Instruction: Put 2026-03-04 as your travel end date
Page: home
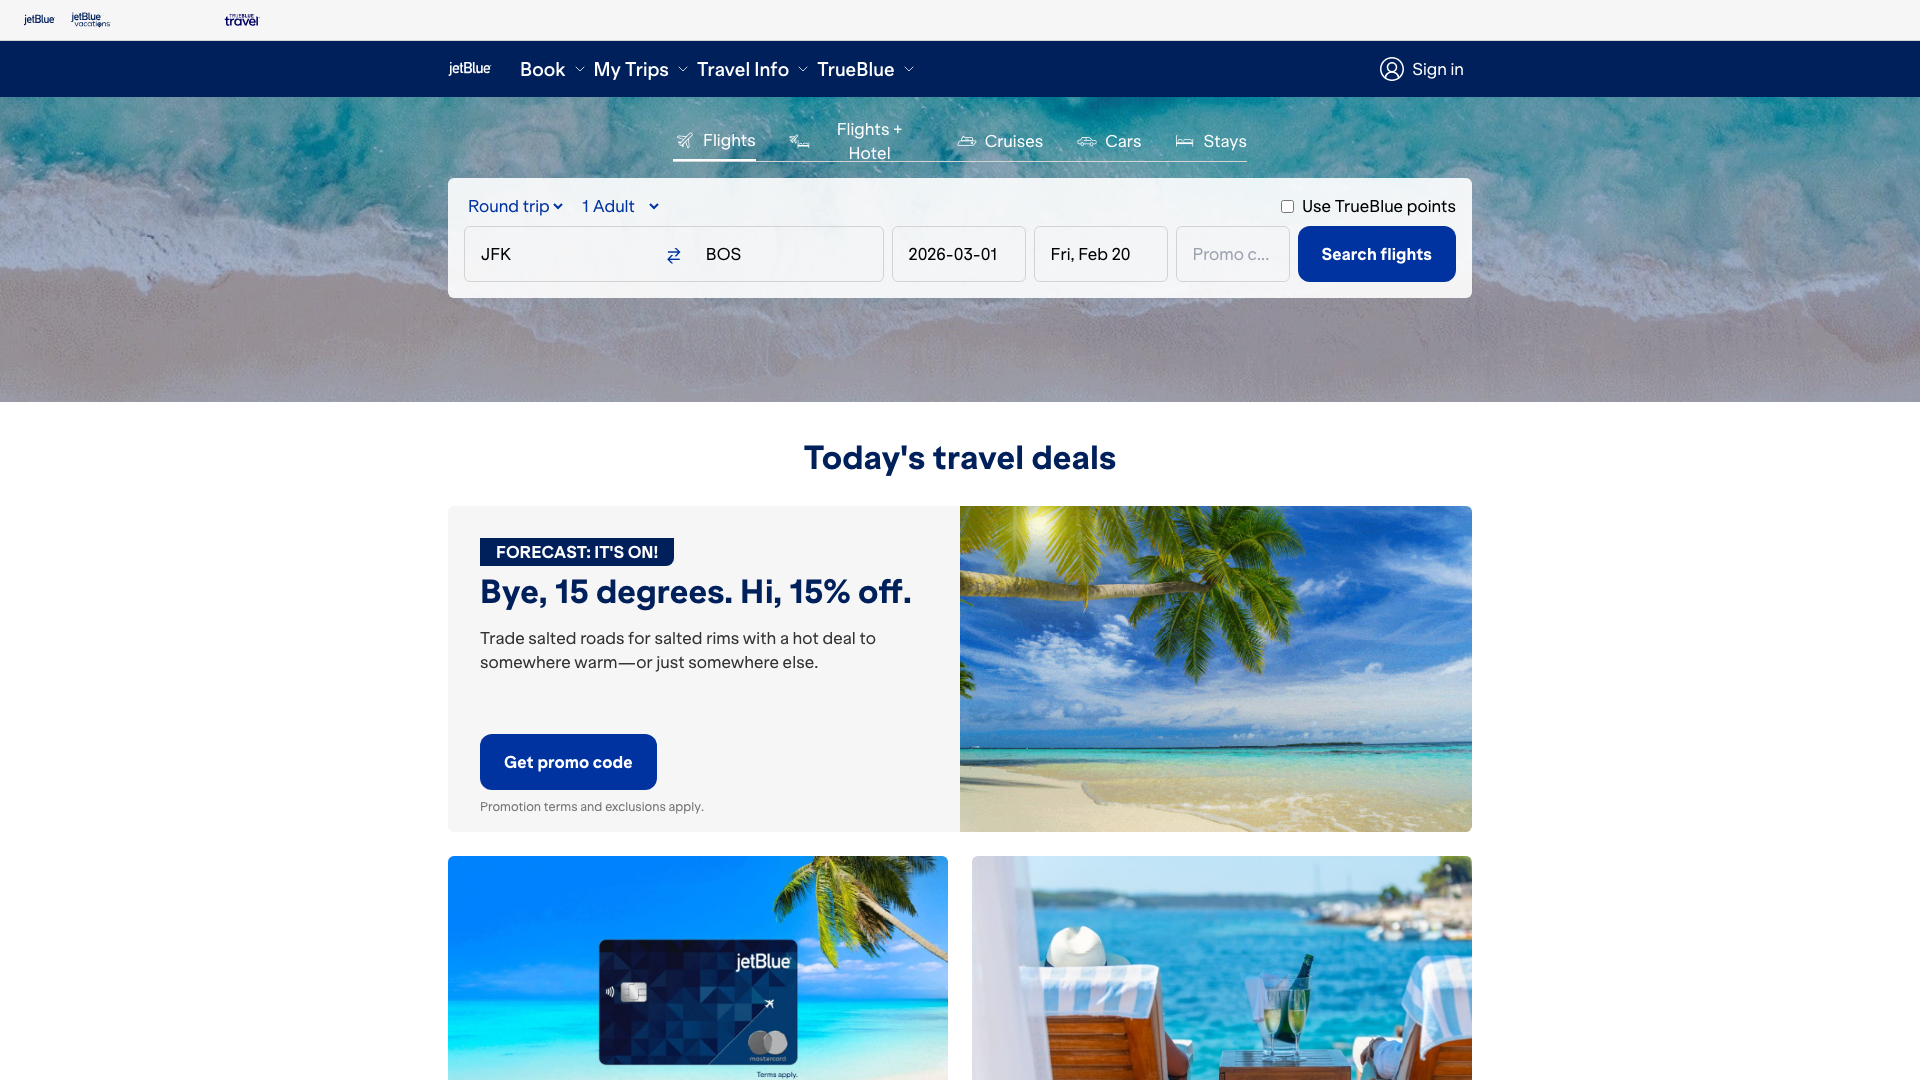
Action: type